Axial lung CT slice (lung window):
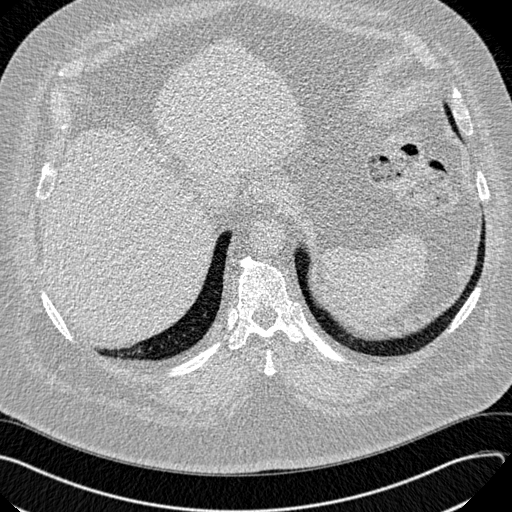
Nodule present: no